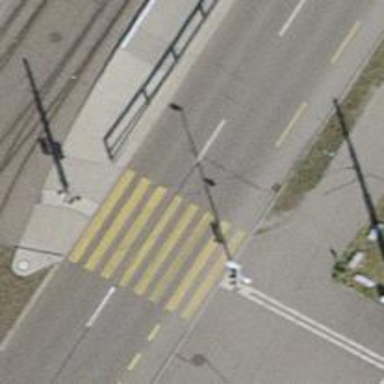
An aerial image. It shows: Crossing equipped with traffic signals. It is zebra crossing.